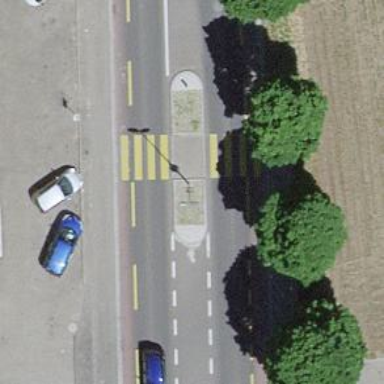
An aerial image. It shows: Zebra crossing on the road.